Question: I have a datatable and after transposing it I'm wanting to allow the end user to sort by the old columns that are now rows. Is it possible for the end user to select a specific row and sort it asc or desc, in the same fashion as sorting a column? TIA
Note: These are example tables

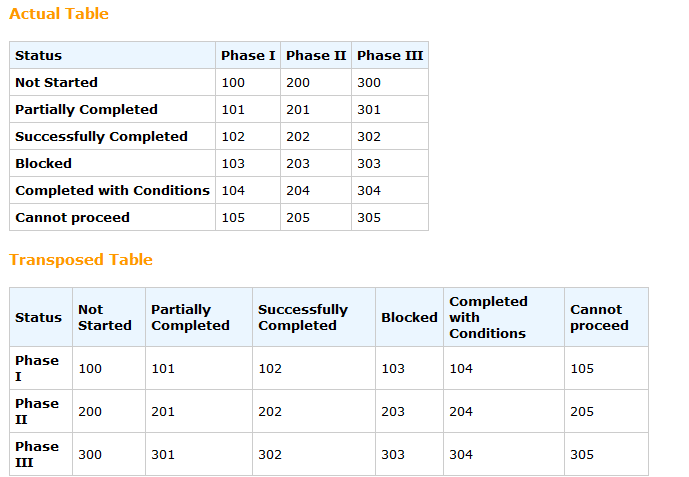
Answer: You could keep a reference to the original data table (if asp.net, in 'Session', for example) and when the row is clicked, you map it to the original column, sort the original DataTable, retranspose it and rebind it.